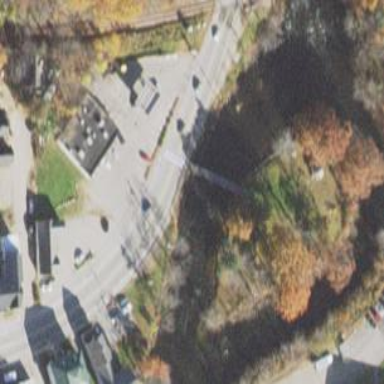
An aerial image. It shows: Footway on bridge.